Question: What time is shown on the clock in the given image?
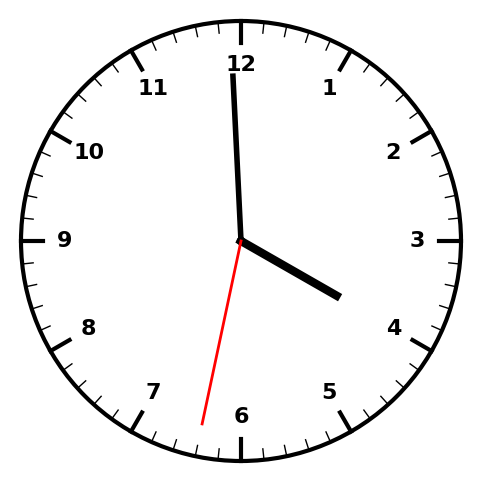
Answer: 03:59:32